Interaction volume radius: 5 \u00c5
Interaction volume height: 20 \u00c5
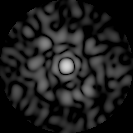
Disorder parameter: 0.8372